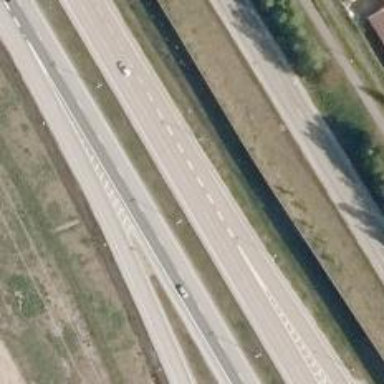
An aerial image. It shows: Asphalt motorway.